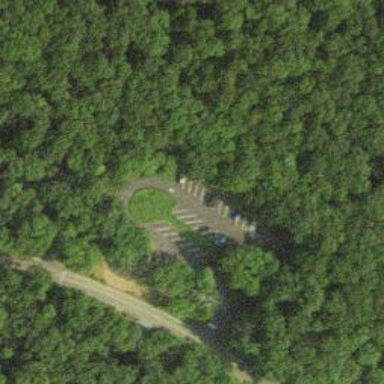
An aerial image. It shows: Parking area with surface.